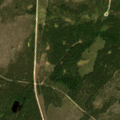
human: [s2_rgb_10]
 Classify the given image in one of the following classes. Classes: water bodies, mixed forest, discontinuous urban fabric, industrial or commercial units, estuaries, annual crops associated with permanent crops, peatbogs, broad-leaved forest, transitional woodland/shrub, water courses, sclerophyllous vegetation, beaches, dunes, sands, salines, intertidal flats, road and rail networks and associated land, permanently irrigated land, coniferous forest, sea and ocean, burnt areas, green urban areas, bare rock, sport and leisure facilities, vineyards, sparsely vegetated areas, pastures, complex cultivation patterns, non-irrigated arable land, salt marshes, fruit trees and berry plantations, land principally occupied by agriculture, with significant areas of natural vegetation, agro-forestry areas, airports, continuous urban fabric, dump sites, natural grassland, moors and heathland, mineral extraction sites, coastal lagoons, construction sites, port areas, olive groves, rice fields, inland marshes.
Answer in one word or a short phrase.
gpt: coniferous forest, transitional woodland/shrub